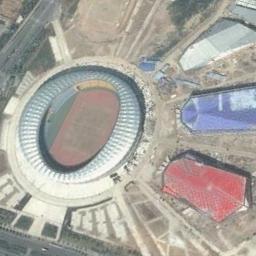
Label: stadium